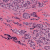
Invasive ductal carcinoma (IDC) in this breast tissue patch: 1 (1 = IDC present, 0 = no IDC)